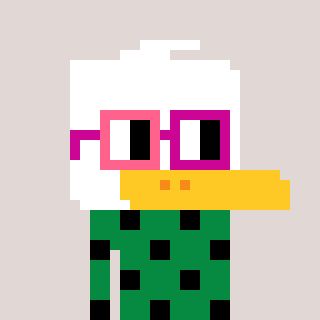
a pixel art character with square pink and red glasses, a duck-shaped head and a green-colored body on a warm background